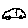
Label: car